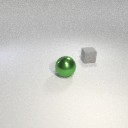
large green metal sphere to the left of small gray rubber cube